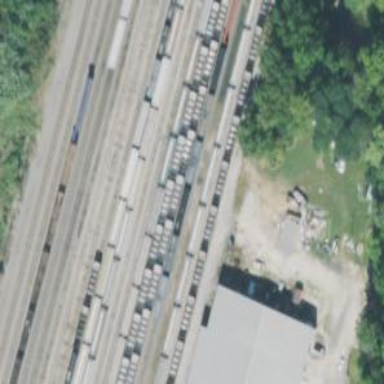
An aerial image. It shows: Railway yard.